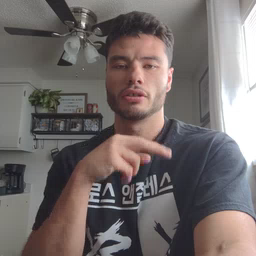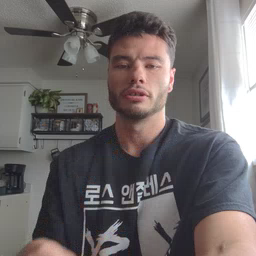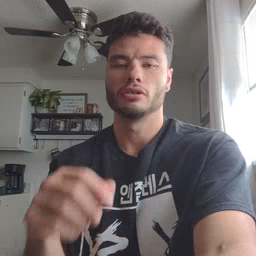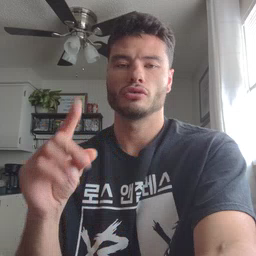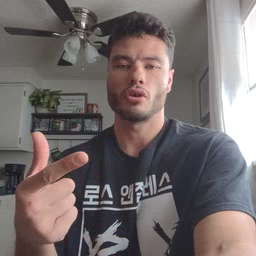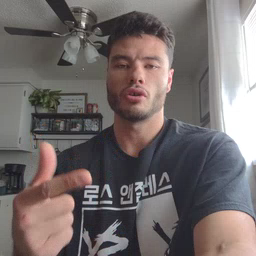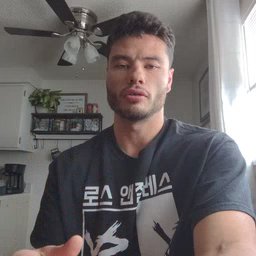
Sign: dog